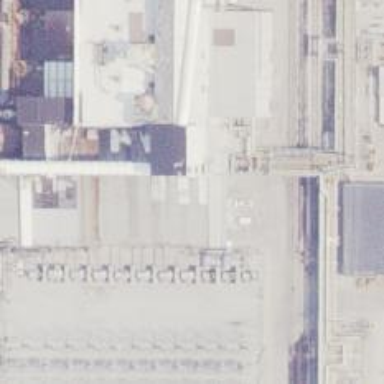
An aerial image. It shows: Steam turbine generator.